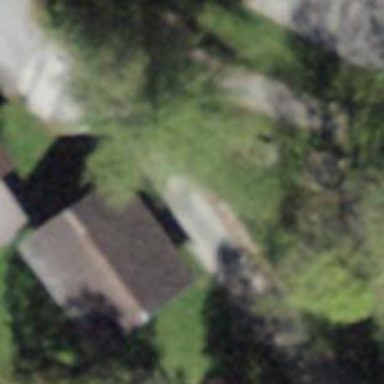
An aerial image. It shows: Shed building.